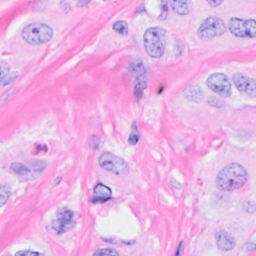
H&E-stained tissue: Breast